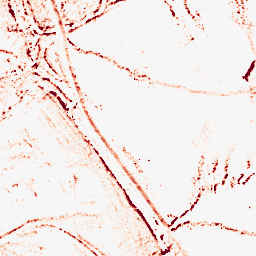
Category: morphological
Decomposition family: morphological_rect
Decomposition parameters: operation: opening
width: 5
height: 5
Upsampling method: sinc_blackman
Upsampling parameters: scale: 2
kernel_size: 4
Upsampling scale: 2